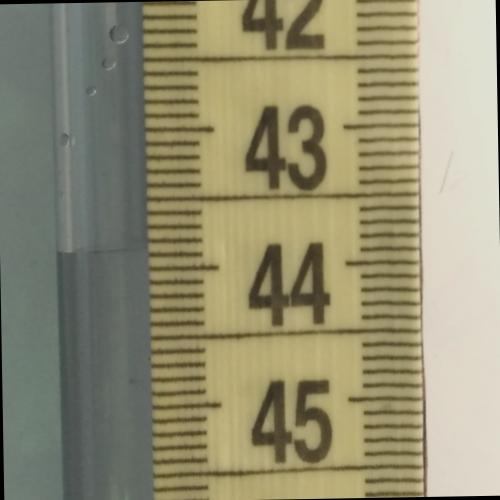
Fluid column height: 43.9 cm